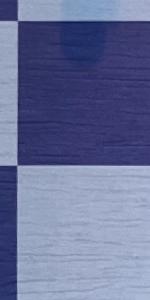
Label: Empty